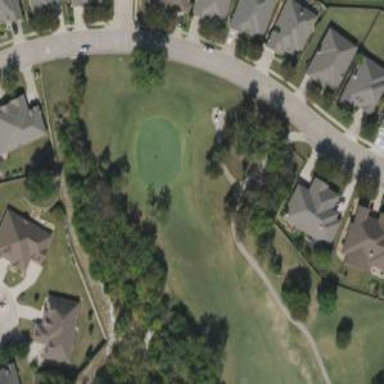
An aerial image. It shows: Path for golf carts.